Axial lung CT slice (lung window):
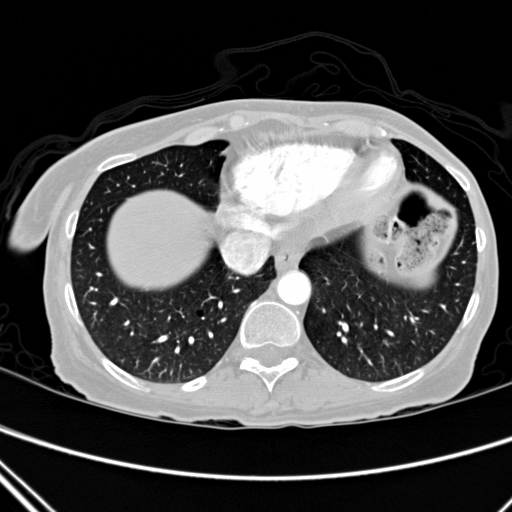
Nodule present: no